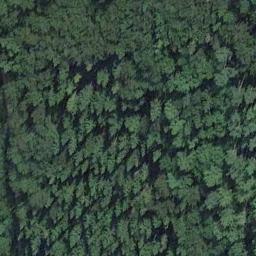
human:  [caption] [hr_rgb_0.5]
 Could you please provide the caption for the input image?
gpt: This is a dense forest .

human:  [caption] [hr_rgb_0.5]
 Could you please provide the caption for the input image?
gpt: The forest is full of green trees .

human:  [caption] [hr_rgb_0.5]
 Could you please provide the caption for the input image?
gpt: Many green trees are in a forest .

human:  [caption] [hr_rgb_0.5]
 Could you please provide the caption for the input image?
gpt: The forest has a lot of dense conifers and other trees .

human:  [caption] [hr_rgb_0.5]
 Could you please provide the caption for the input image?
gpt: A dense forest with many green trees .